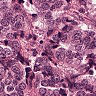
Metastatic tissue present: yes